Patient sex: F
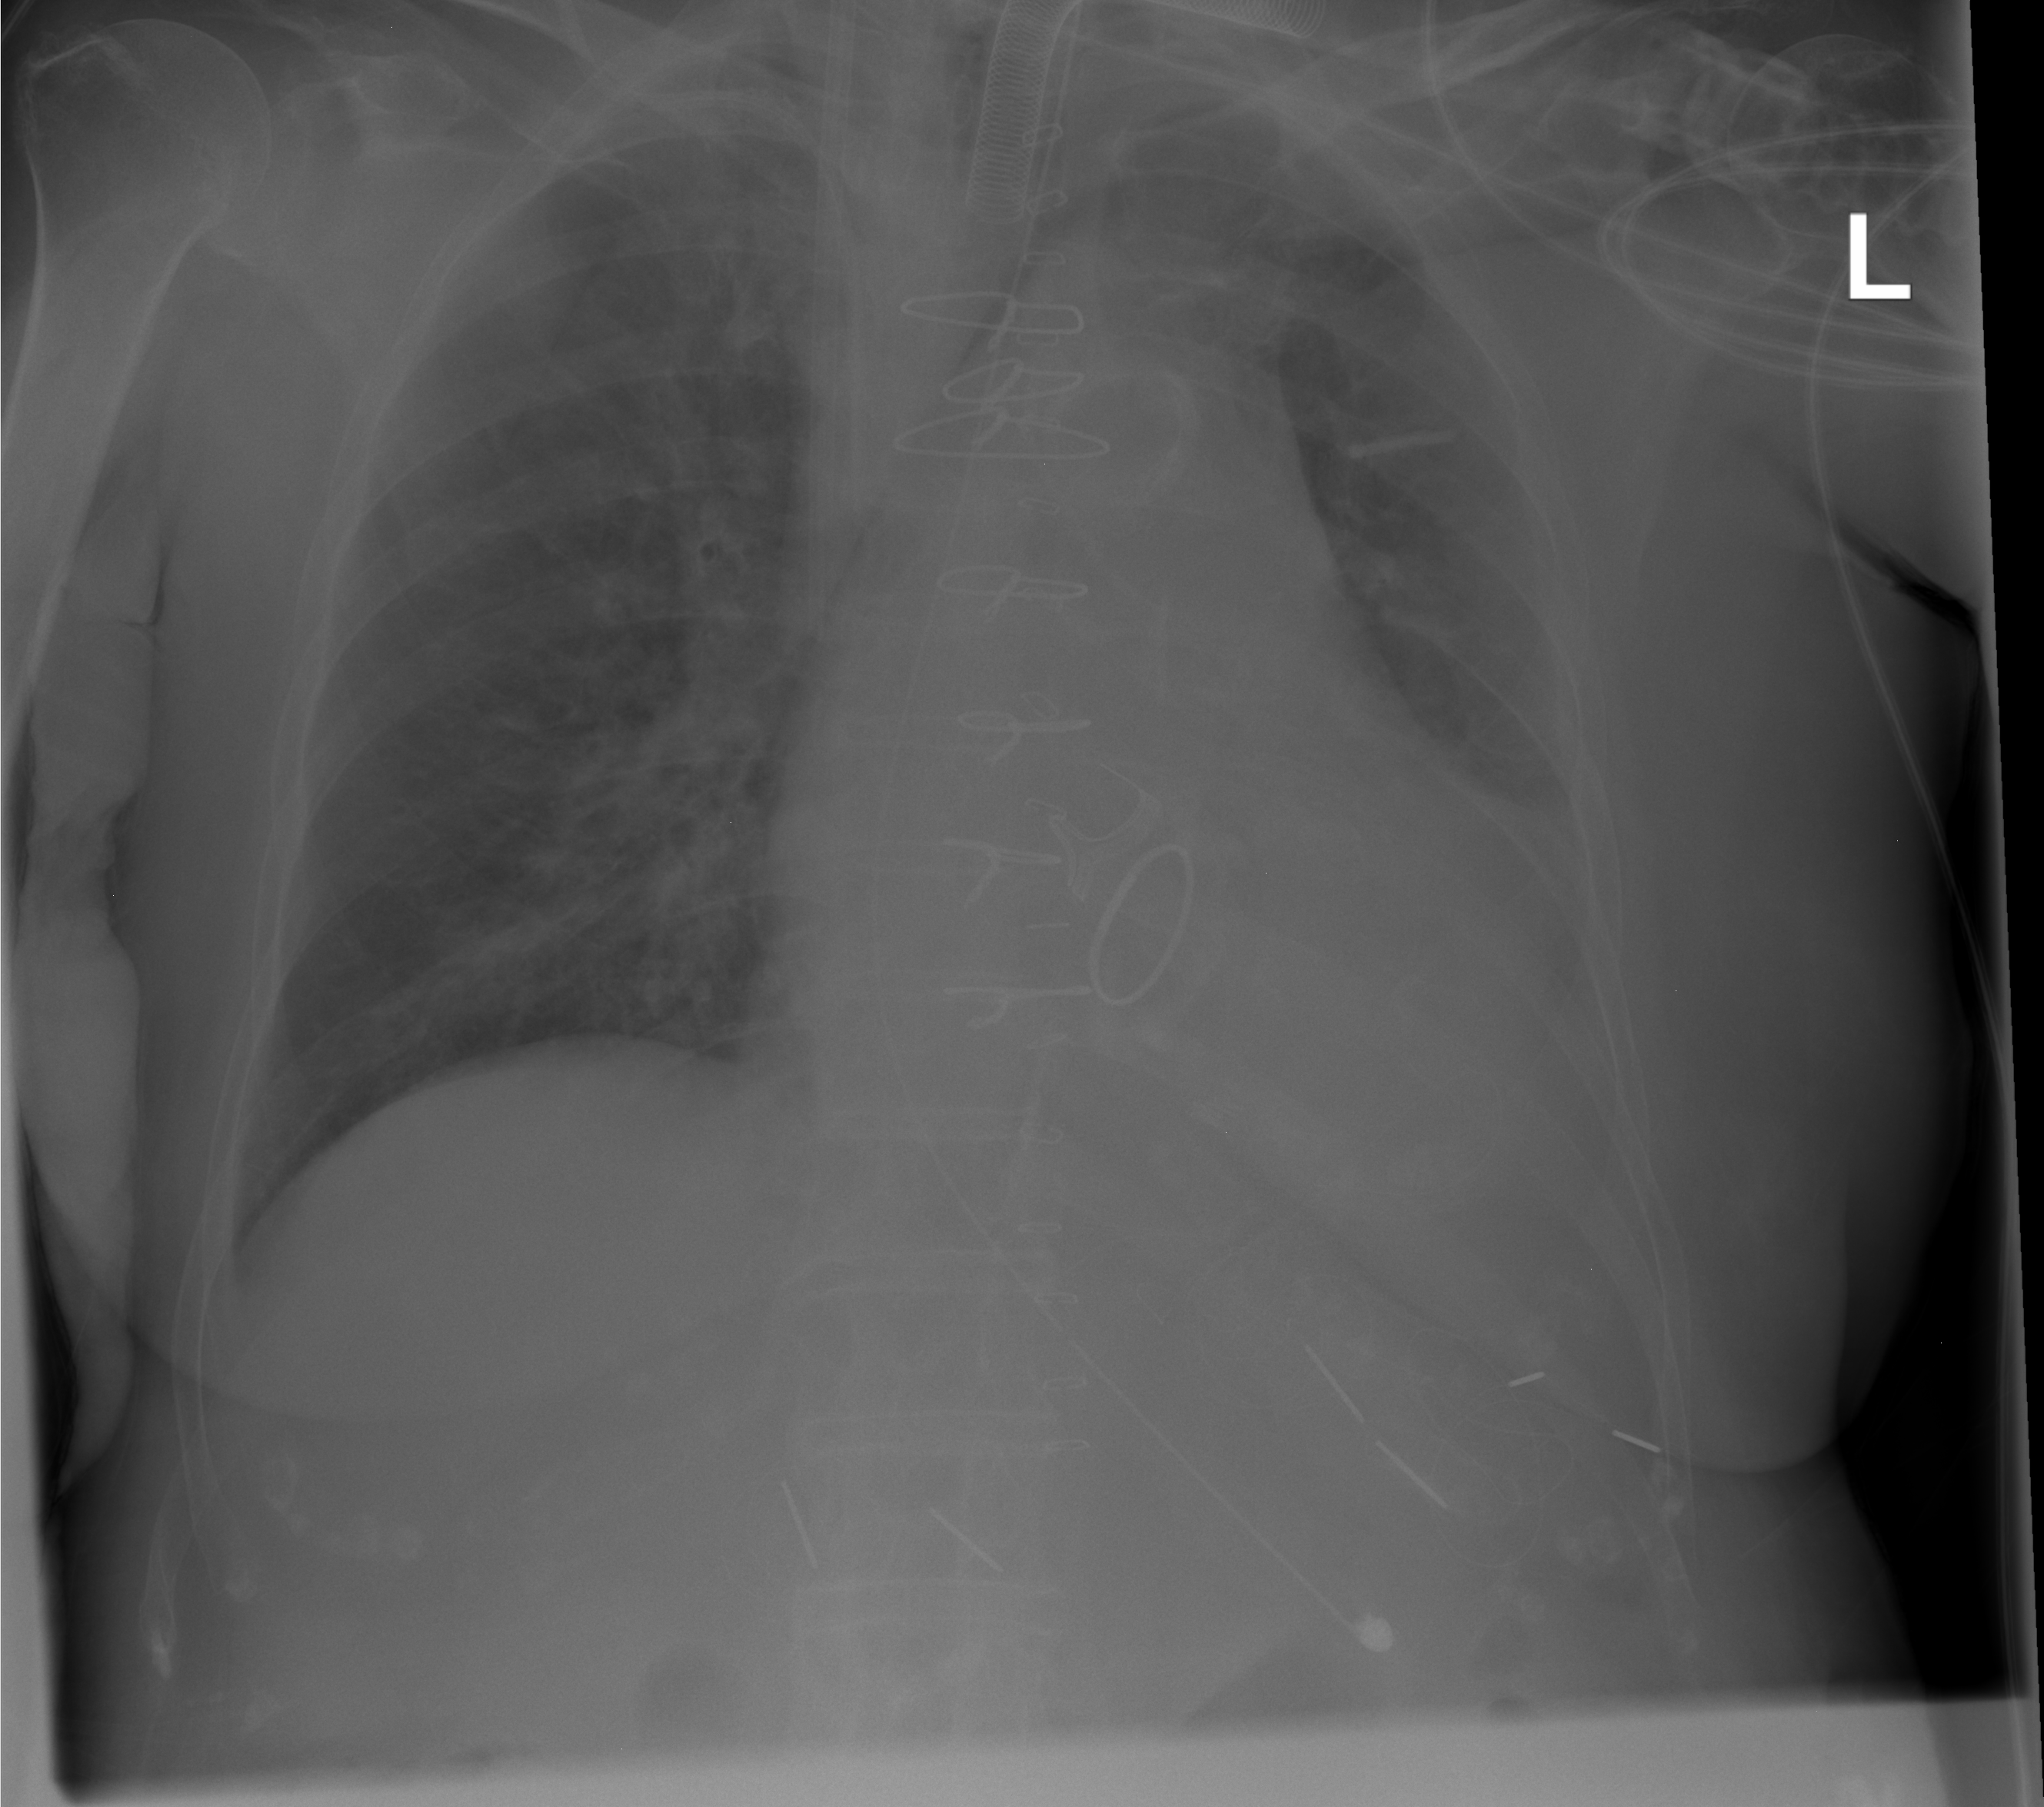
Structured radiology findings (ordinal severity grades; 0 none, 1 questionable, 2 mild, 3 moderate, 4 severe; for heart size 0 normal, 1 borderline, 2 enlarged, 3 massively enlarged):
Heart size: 2
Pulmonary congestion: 0
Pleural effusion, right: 0
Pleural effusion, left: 2
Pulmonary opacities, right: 0
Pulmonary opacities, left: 0
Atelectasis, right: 0
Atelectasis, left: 0